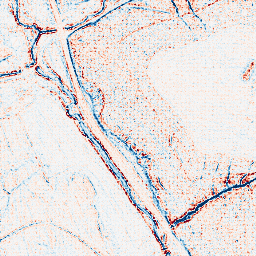
Category: edge_preserving
Decomposition family: bilateral
Decomposition parameters: d: 5
sigma_color: 25
sigma_space: 100
Upsampling method: sinc_hamming
Upsampling parameters: scale: 4
kernel_size: 4
Upsampling scale: 4